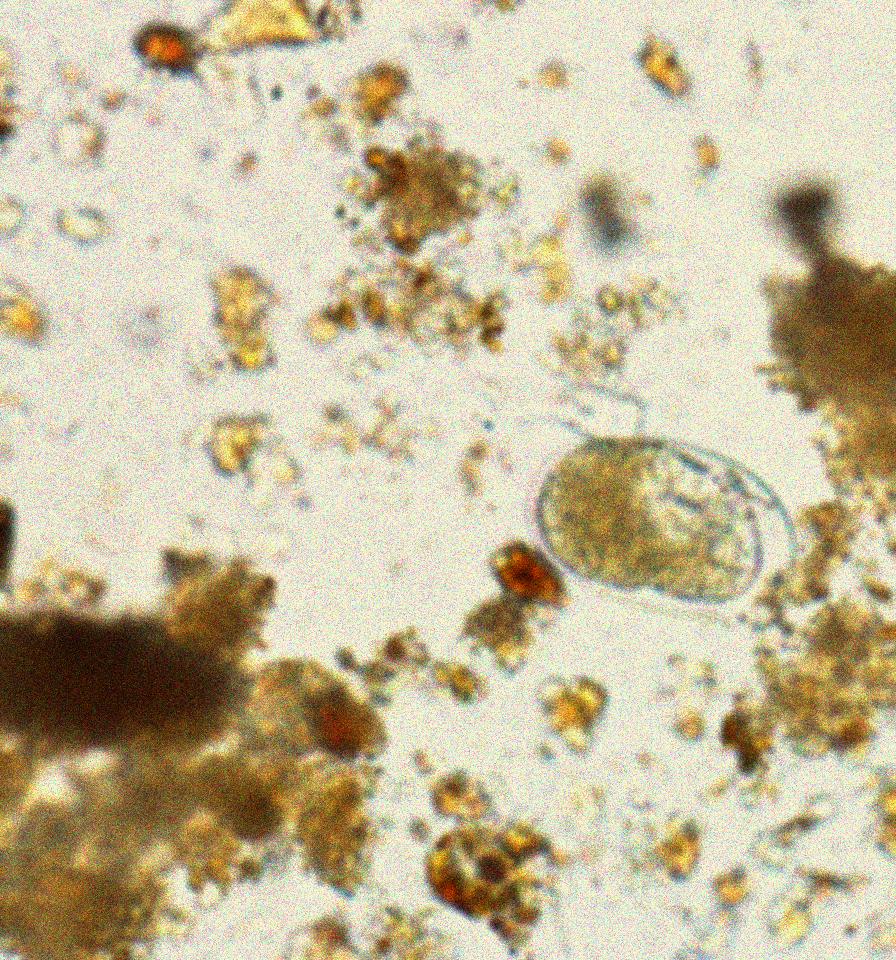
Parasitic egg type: Hookworm egg